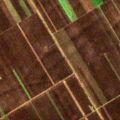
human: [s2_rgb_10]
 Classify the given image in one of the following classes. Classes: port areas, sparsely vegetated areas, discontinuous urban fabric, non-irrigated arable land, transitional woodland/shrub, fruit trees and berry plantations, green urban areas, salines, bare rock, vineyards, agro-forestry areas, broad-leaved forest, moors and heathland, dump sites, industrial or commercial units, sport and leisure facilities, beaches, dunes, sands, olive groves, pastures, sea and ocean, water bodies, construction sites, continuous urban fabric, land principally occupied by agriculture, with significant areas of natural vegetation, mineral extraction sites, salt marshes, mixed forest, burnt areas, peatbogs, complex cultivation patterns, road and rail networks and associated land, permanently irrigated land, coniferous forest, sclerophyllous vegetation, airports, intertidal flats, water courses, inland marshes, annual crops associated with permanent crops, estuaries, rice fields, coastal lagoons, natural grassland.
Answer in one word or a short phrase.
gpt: non-irrigated arable land